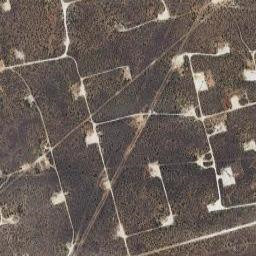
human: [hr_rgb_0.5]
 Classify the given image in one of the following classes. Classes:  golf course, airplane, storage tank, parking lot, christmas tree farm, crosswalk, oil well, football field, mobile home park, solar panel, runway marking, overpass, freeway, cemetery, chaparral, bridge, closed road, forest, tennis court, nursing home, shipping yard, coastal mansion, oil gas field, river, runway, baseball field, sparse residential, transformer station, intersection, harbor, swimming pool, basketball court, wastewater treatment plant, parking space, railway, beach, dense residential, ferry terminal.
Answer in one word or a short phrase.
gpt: oil gas field